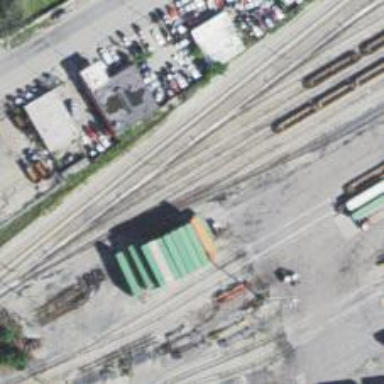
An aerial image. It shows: Railway yard in service.